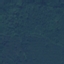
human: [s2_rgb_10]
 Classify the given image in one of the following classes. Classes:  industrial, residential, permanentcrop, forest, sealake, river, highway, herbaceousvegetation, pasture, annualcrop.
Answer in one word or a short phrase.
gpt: Forest